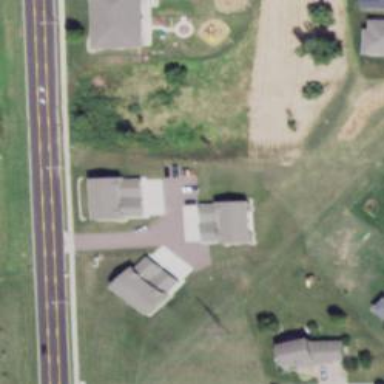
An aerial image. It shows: Service road with driveway.